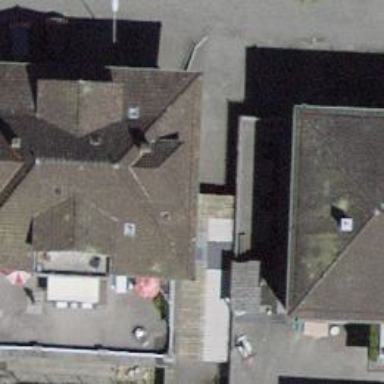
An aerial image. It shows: Kindergarten.